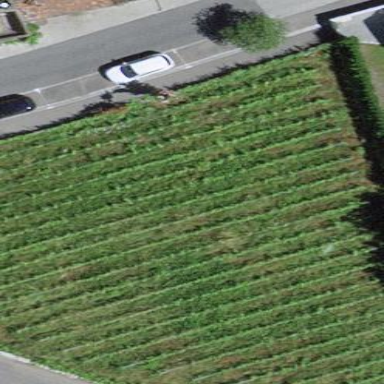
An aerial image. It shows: Vineyard where grapes are grown.